Question: I have been stuck with this issue for a while now. Need some help.
I am reading the following files (which can be mire than 3 files files) into a dataframe.
My input files look like the following:
file1:
'''
someName someMOD someID
A T754(P),M691(O),S692(P),S694(P),S739(P),S740(P),S759(P),S762(P) 1
B S495(P) 2
C S162(P),Q159(D) 3
D S45(P),C47(C),S48(P),S26(P) 4
E S18(P) 5
'''
file2:
'''
someName someMOD someID
C S162(P),Q159(D) 3
D S45(P),C47(C),S48(P),S26(P) 4
F S182(P) 6
E S18(P) 5
Z Q100(P) 9
A T754(P),M691(O),S694(P),S739(P),S740(P) 1
'''
file3:
'''
someName someMOD someID
A T754(P),M691(O),S692(P),S694(P),S739(P),S740(P),S759(P) 1
B S495(P) 2
D S45(P),C47(C),S48(P),S26(P) 4
E S18(P) 5
F S182(P) 6
L Z182(P) 8
C S162(P),Q159(D) 3
'''
My Code:
'''
fileList <- dir(pattern="*.xls")
i<-1
j<-1
a<-list()
mybigtable<-data.frame
for (f in 1:length(fileList)){
fileName <- fileList[f]
X <-read.xls(fileName)
if(regexpr("Drug_Rep", fileName)[1]>0){
a[[i]]<-X
}
i=i+1
}
else{
#Don't do anything
}
}
#Now i want to merge my dataframes
mymerge <- function(x, y)
merge(x, y, by=c("someName", "someID"), all=TRUE))
Reduce(mymerge,a) #passing my list of dataframes 'a'
'''
I did dput() on my 'a' list:
'''
list(structure(list(someName = structure(c(1L, 2L, 4L, 5L, 6L,
7L, 3L), .Label = c("A", "B", "C", "D", "E", "F", "L"), class = "factor"),
someMOD = structure(c(6L, 5L, 4L, 2L, 3L, 7L, 1L), .Label = c("S162(P),Q159(D)",
"S18(P)", "S182(P)", "S45(P),C47(C),S48(P),S26(P)", "S495(P)",
"T754(P),M691(O),S692(P),S694(P),S739(P),S740(P),S759(P)",
"Z182(P)"), class = "factor"), someID = c(1L, 2L, 4L, 5L,
6L, 8L, 3L)), .Names = c("someName", "someMOD", "someID"), class = "data.frame", row.names = c(NA,
-7L)), structure(list(someName = structure(1:5, .Label = c("A",
"B", "C", "D", "E"), class = "factor"), someMOD = structure(c(5L,
4L, 1L, 3L, 2L), .Label = c("S162(P),Q159(D)", "S18(P)", "S45(P),C47(C),S48(P),S26(P)",
"S495(P)", "T754(P),M691(O),S692(P),S694(P),S739(P),S740(P),S759(P),S762(P)"
), class = "factor"), someID = 1:5), .Names = c("someName", "someMOD",
"someID"), class = "data.frame", row.names = c(NA, -5L)), structure(list(
someName = structure(c(2L, 3L, 5L, 4L, 6L, 1L), .Label = c("A",
"C", "D", "E", "F", "Z"), class = "factor"), someMOD = structure(c(2L,
5L, 4L, 3L, 1L, 6L), .Label = c("Q100(P)", "S162(P),Q159(D)",
"S18(P)", "S182(P)", "S45(P),C47(C),S48(P),S26(P)", "T754(P),M691(O),S694(P),S739(P),S740(P)"
), class = "factor"), someID = c(3L, 4L, 6L, 5L, 9L, 1L)), .Names = c("someName",
"someMOD", "someID"), class = "data.frame", row.names = c(NA,
-6L)))
'''
What is my mistake in populating a list? Any help is really appreciated.
I am just trying to get an out put like the following:

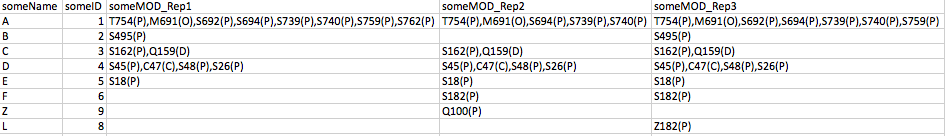
Answer: Perhaps the problem is that you're actually not trying to 'merge' in the standard sense, but 'reshape'. In this case, you can 'rbind' all the 'data.frame's together after adding a "time" variable, and use 'dcast' from "reshape2" to get what you're after:
### Add a "time" variable and rbind the data.frames together
'''
temp <- do.call(rbind,
lapply(seq_along(a),
function(x) data.frame(a[[x]], time = x)))
head(temp)
# someName someMOD someID time
# 1 A T754(P),M691(O),S692(P),S694(P),S739(P),S740(P),S759(P) 1 1
# 2 B S495(P) 2 1
# 3 D S45(P),C47(C),S48(P),S26(P) 4 1
# 4 E S18(P) 5 1
# 5 F S182(P) 6 1
# 6 L Z182(P) 8 1
'''
### Transform the data.frame from a "long" format to a "wide" format
'''
library(reshape2)
dcast(temp, someName + someID ~ time, value.var="someMOD")
# someName someID 1
# 1 A 1 T754(P),M691(O),S692(P),S694(P),S739(P),S740(P),S759(P)
# 2 B 2 S495(P)
# 3 C 3 S162(P),Q159(D)
# 4 D 4 S45(P),C47(C),S48(P),S26(P)
# 5 E 5 S18(P)
# 6 F 6 S182(P)
# 7 L 8 Z182(P)
# 8 Z 9 <NA>
# 2
# 1 T754(P),M691(O),S692(P),S694(P),S739(P),S740(P),S759(P),S762(P)
# 2 S495(P)
# 3 S162(P),Q159(D)
# 4 S45(P),C47(C),S48(P),S26(P)
# 5 S18(P)
# 6 <NA>
# 7 <NA>
# 8 <NA>
# 3
# 1 T754(P),M691(O),S694(P),S739(P),S740(P)
# 2 <NA>
# 3 S162(P),Q159(D)
# 4 S45(P),C47(C),S48(P),S26(P)
# 5 S18(P)
# 6 S182(P)
# 7 <NA>
# 8 Q100(P)
'''